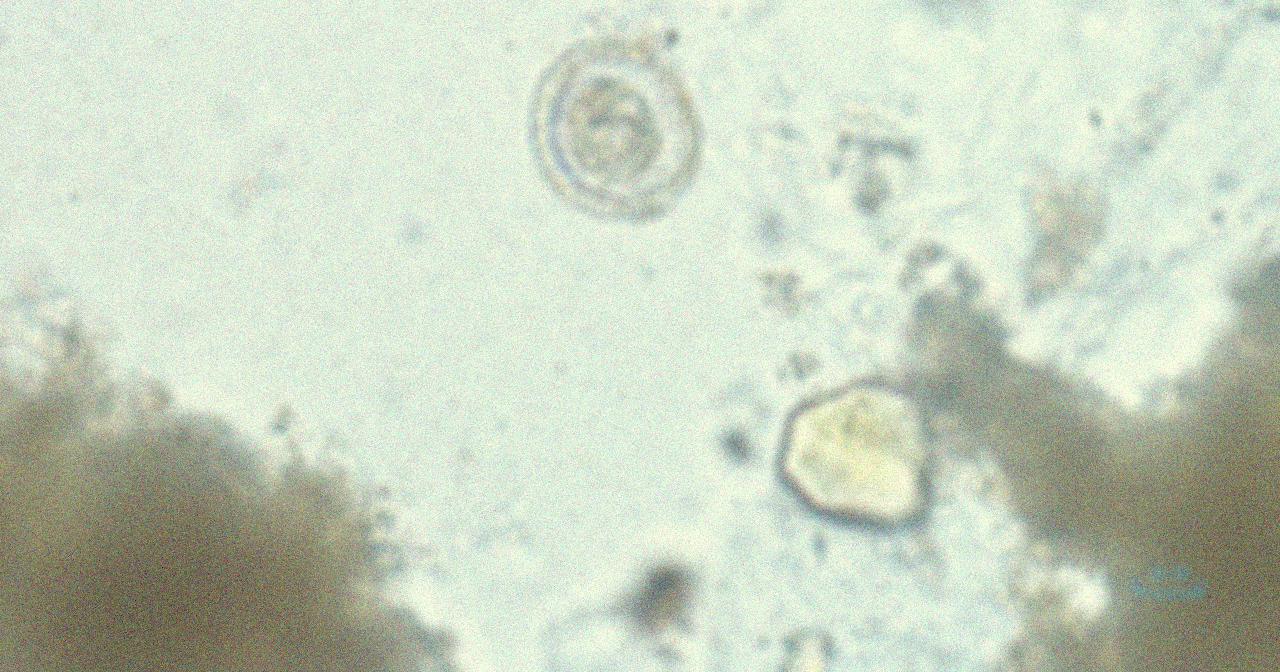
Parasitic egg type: Hymenolepis nana